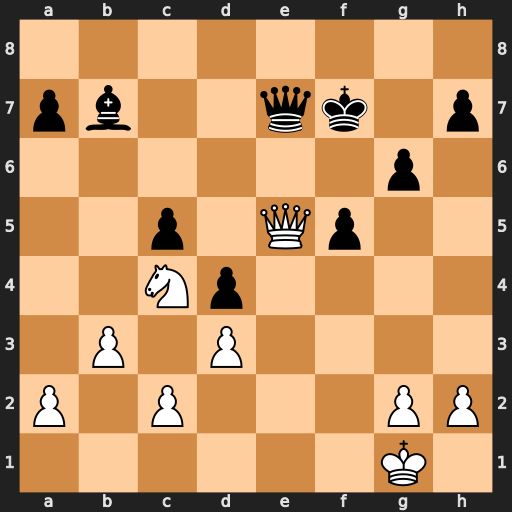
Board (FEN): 8/pb2qk1p/6p1/2p1Qp2/2Np4/1P1P4/P1P3PP/6K1
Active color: w
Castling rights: -
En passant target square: -
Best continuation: Nd6+ Qxd6 Qxd6